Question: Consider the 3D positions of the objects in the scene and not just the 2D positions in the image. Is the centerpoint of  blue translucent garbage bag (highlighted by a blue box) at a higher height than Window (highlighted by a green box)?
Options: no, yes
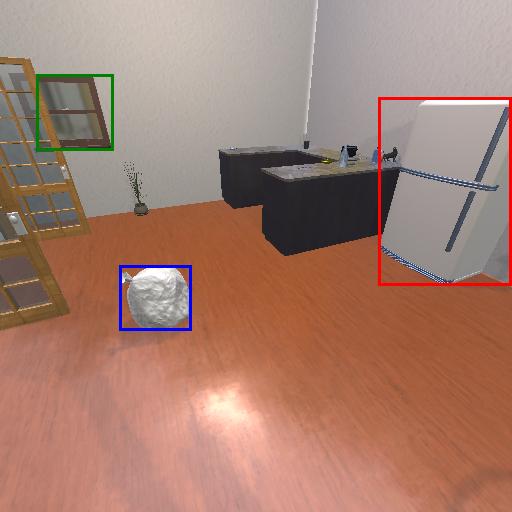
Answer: no